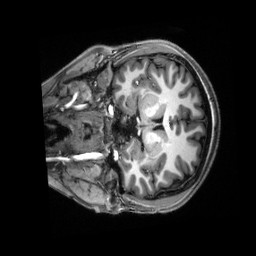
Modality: T1w
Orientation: coronal
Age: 23
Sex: female
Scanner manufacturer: siemens
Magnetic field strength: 3 T
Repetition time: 2.5 s
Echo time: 0.00222 s